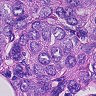
Metastatic tissue present: yes